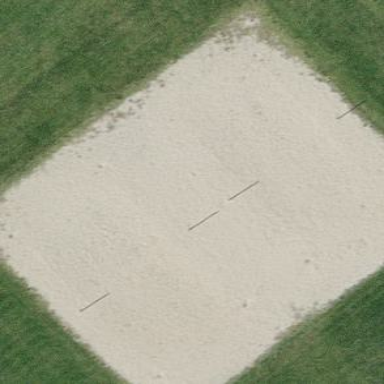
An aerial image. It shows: Beach volleyball pitch for leisure land activities.